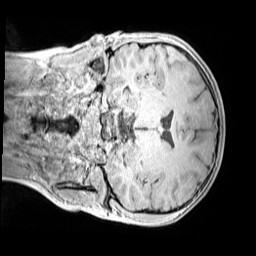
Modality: MP2RAGE
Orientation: coronal
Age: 12
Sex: female
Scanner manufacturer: siemens
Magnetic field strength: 3 T
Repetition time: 4 s
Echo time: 0.00299 s